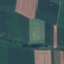
Land use / land cover class: AnnualCrop